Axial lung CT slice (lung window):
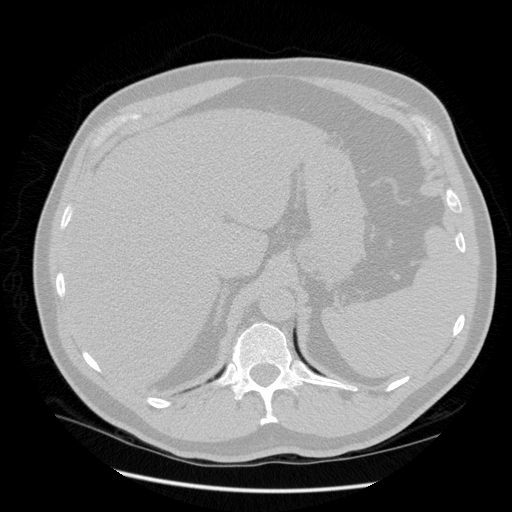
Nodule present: no